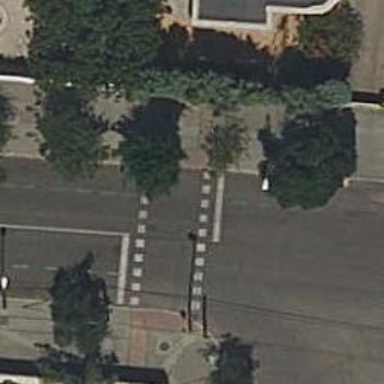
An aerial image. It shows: Crossing with traffic signals.